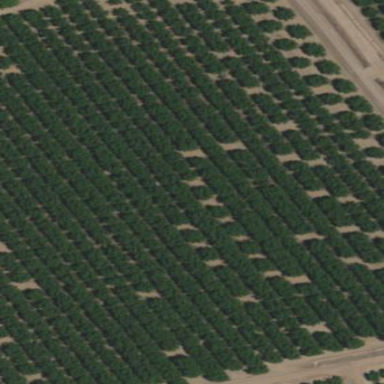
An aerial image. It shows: Orchard.